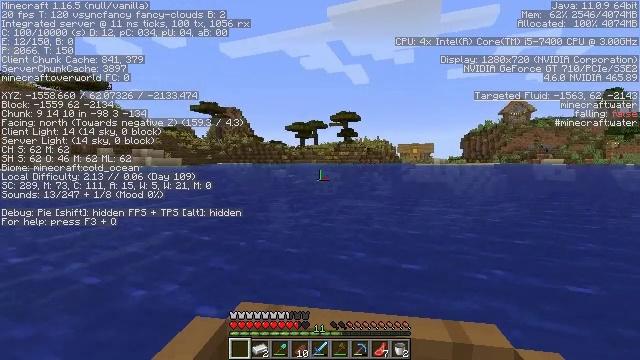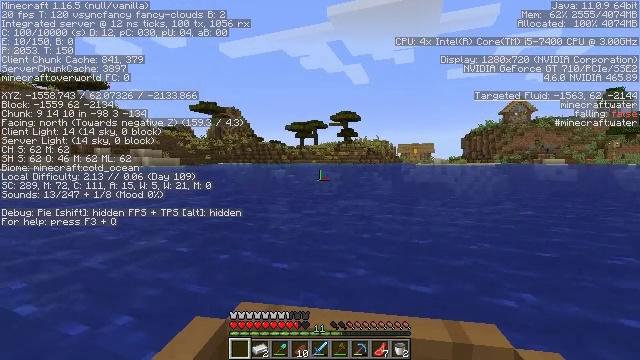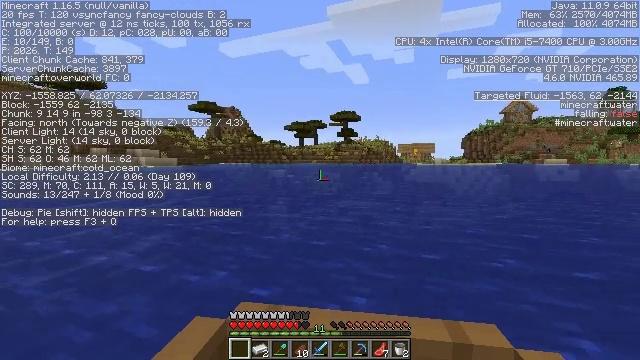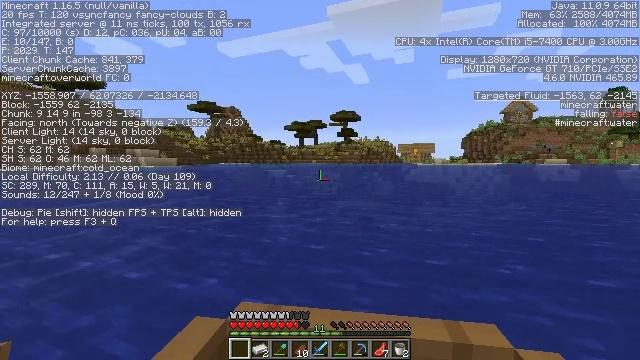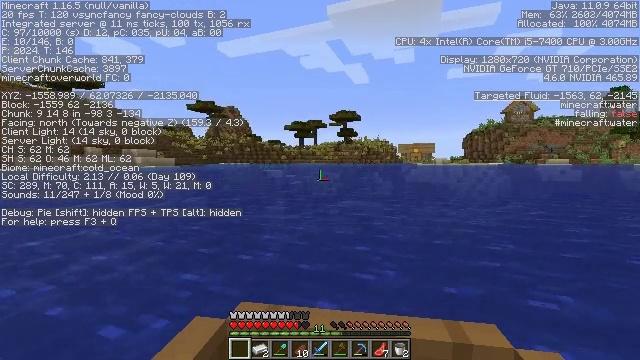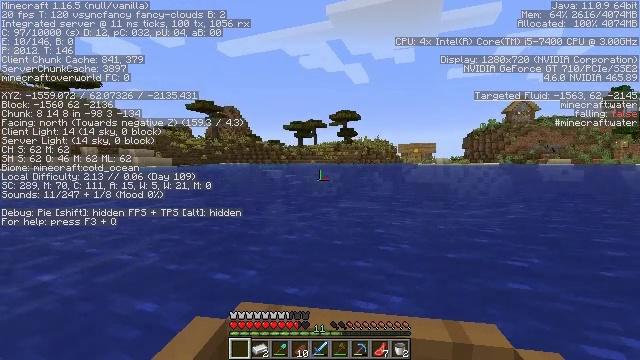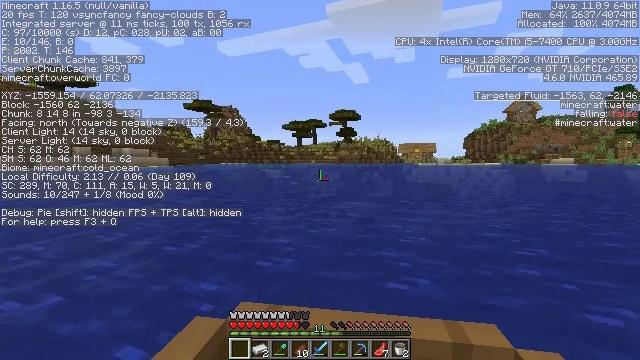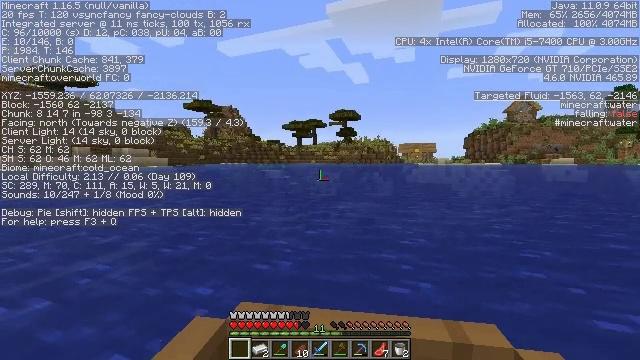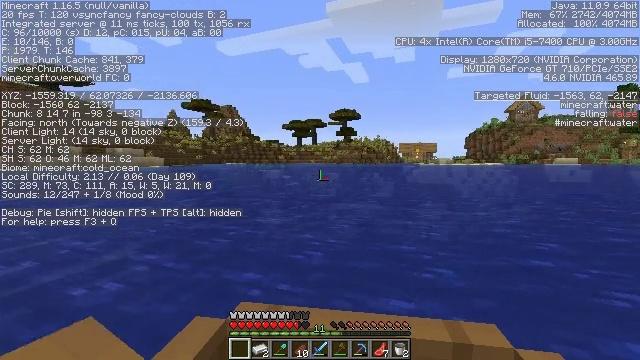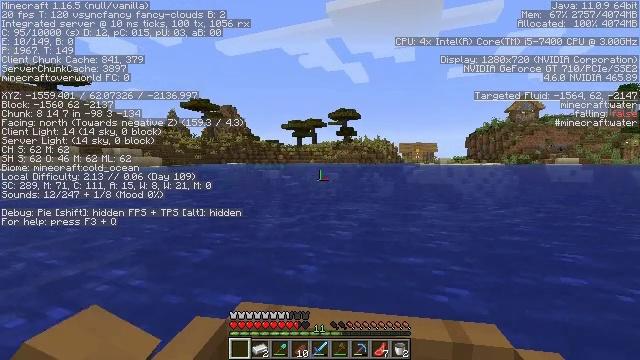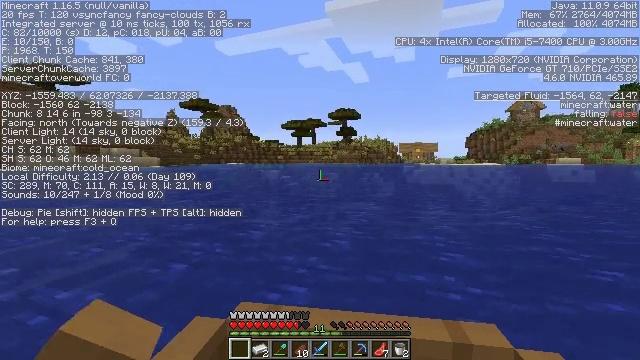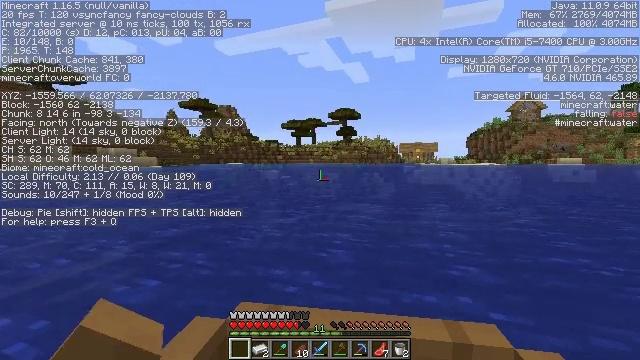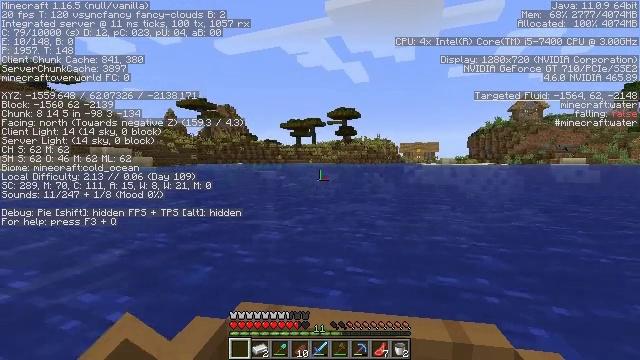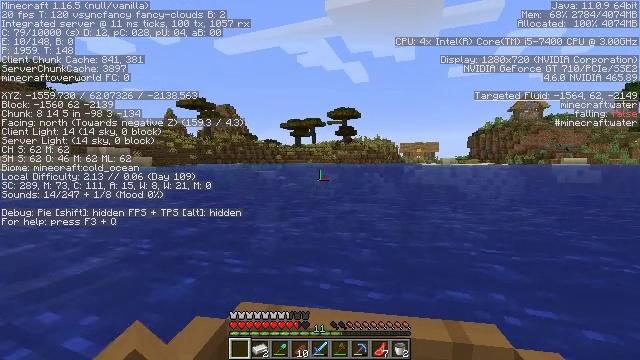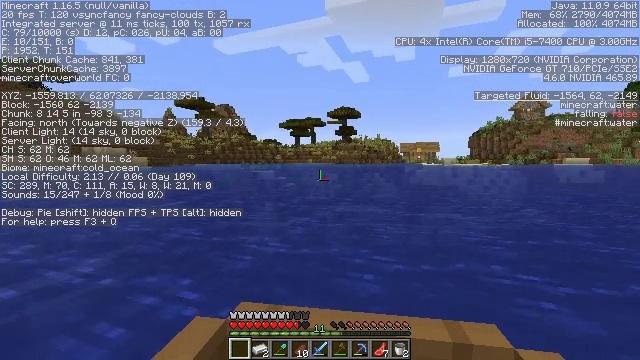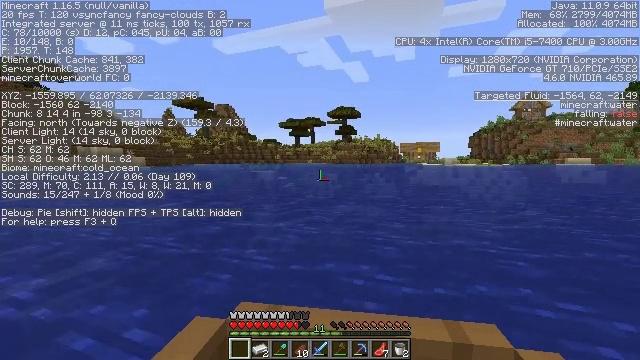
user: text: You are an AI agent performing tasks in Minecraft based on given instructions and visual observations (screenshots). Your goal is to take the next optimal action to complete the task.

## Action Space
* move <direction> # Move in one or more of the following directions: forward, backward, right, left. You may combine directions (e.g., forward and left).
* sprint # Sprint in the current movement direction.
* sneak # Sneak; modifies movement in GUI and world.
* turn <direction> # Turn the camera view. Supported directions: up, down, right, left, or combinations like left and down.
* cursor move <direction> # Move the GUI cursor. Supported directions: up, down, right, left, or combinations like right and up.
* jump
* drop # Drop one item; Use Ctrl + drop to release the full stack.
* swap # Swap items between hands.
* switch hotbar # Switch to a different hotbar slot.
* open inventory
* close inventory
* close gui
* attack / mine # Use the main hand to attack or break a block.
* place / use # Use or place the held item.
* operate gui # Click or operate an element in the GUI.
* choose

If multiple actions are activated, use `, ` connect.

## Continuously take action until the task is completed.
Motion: motion action
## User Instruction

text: Harvest hay blocks from the village.
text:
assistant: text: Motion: move forward
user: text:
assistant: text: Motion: move forward
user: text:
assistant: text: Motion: move forward
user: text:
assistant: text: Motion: move forward
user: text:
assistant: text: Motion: move forward
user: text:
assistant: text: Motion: move forward
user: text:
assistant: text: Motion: move forward
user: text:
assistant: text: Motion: move forward
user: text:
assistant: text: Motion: move forward
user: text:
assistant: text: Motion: move forward
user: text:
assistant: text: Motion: move forward
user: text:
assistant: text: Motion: move forward
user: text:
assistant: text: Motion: move forward
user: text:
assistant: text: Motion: move forward
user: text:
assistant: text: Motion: move forward
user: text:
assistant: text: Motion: move forward
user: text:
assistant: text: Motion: move forward
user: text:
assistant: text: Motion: move forward
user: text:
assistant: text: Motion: move forward
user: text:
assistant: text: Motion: move forward
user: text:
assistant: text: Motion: move forward
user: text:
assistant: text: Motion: move forward
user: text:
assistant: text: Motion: move forward
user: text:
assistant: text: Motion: move forward
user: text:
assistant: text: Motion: move forward
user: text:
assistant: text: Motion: move forward
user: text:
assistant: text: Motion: move forward
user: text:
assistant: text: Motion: move forward
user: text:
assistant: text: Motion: move forward
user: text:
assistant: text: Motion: move forward